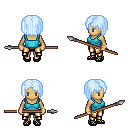
a pixel art fantasy rpg character, female body template, human, tanned skin, teal pirate shirt, gold greaves, white cyan pageboy hairstyle, bracelets, ghillies, spear, four views (front, back, left, right), 2x2 character sprite sheet, small pixel art, hard edges, no anti-aliasing